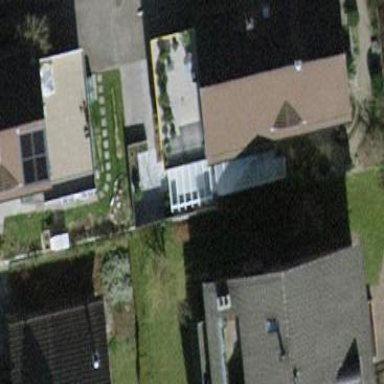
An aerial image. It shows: Building with tile roof.